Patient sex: M
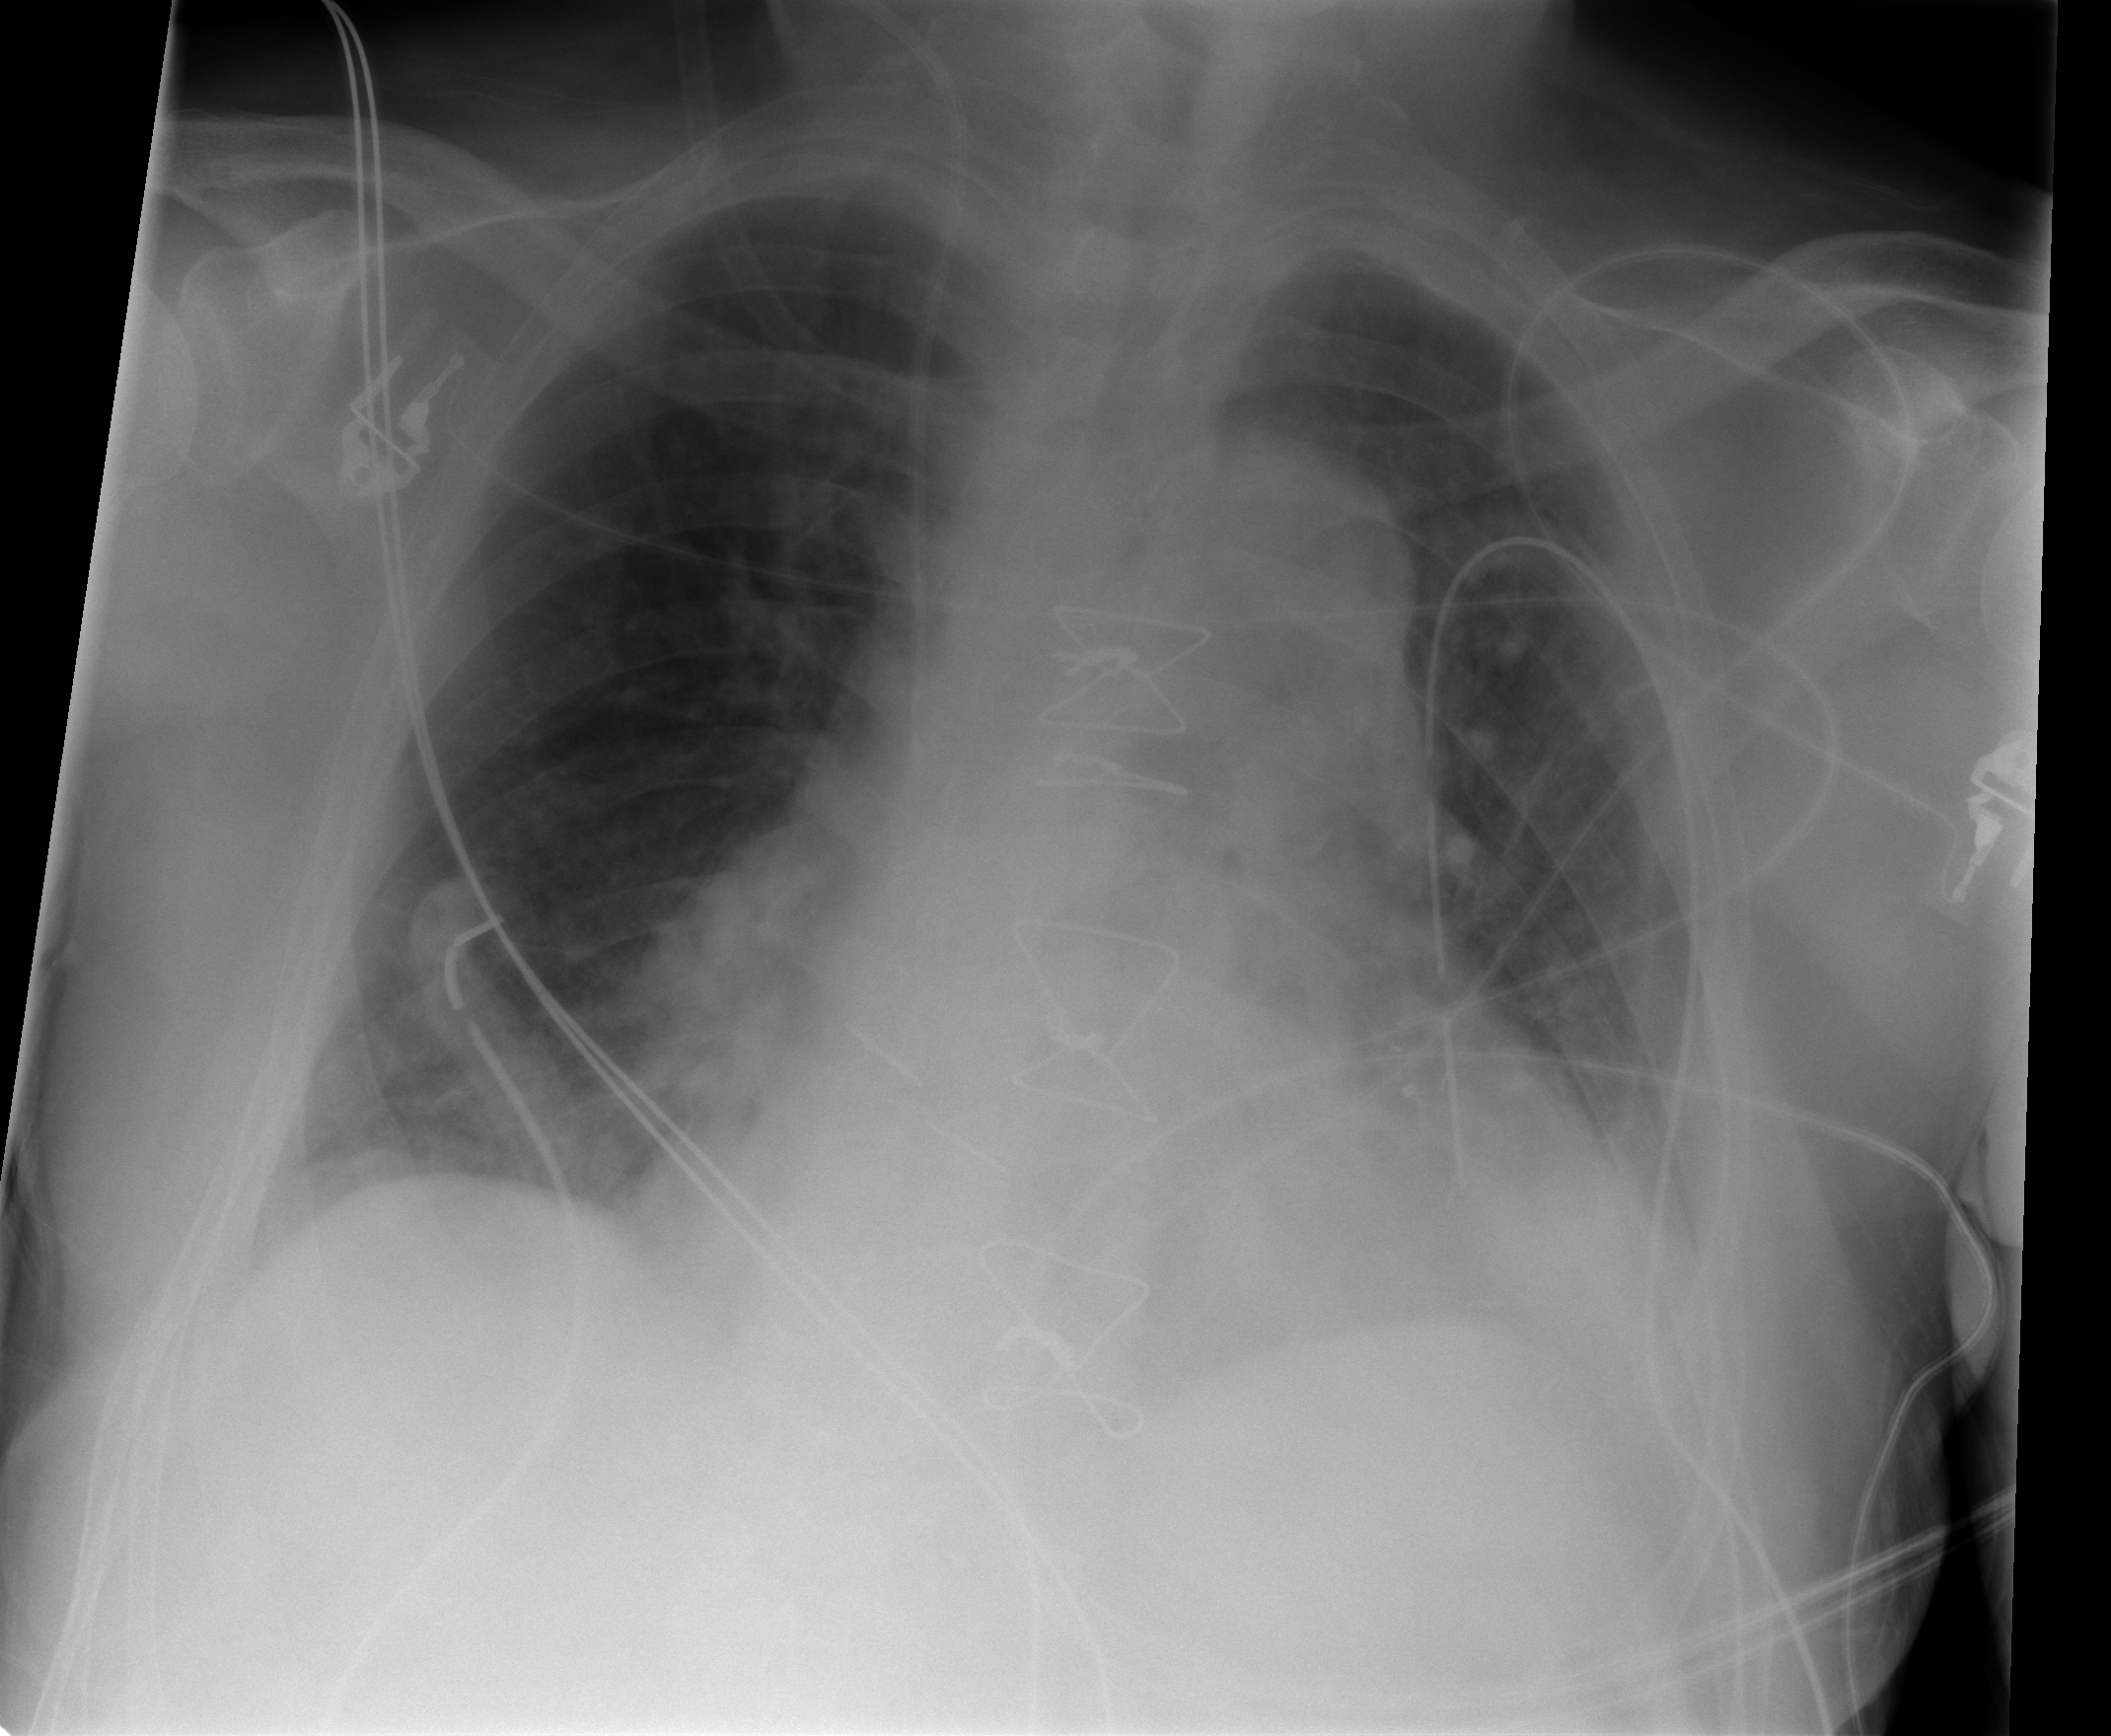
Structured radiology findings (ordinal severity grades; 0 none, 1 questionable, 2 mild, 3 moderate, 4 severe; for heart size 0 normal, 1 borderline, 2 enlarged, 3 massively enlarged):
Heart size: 2
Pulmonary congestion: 1
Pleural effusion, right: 1
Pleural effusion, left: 2
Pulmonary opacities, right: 0
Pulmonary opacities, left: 0
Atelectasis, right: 2
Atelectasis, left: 2